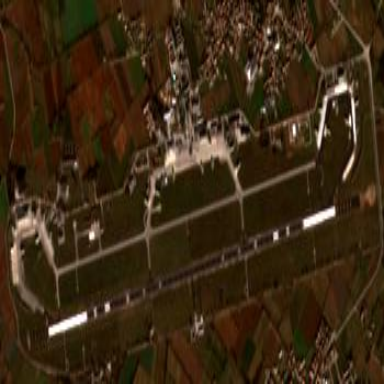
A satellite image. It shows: Military airfield located within aerodrome.